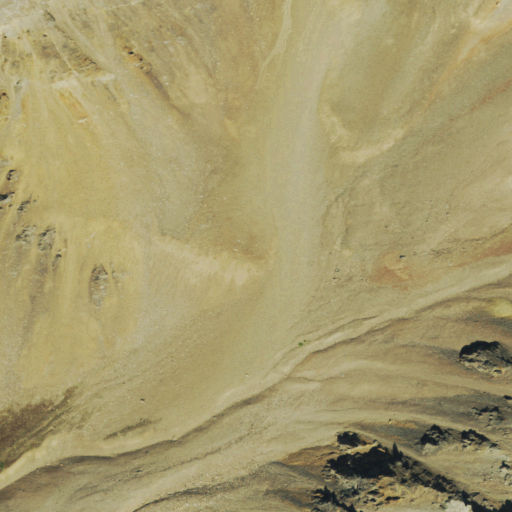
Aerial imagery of depression(s) in Colorado named Red Amphitheatre containing barren land, grassland, and shrub